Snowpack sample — Rabbit Ears Pass, Jackson County, Colorado, USA (12/17/25, 1:08 PM MST)
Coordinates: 40.387, -106.625
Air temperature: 34 °F
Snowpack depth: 46 cm
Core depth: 10 cm
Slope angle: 6°, slope face: 165°
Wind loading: medium
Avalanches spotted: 0
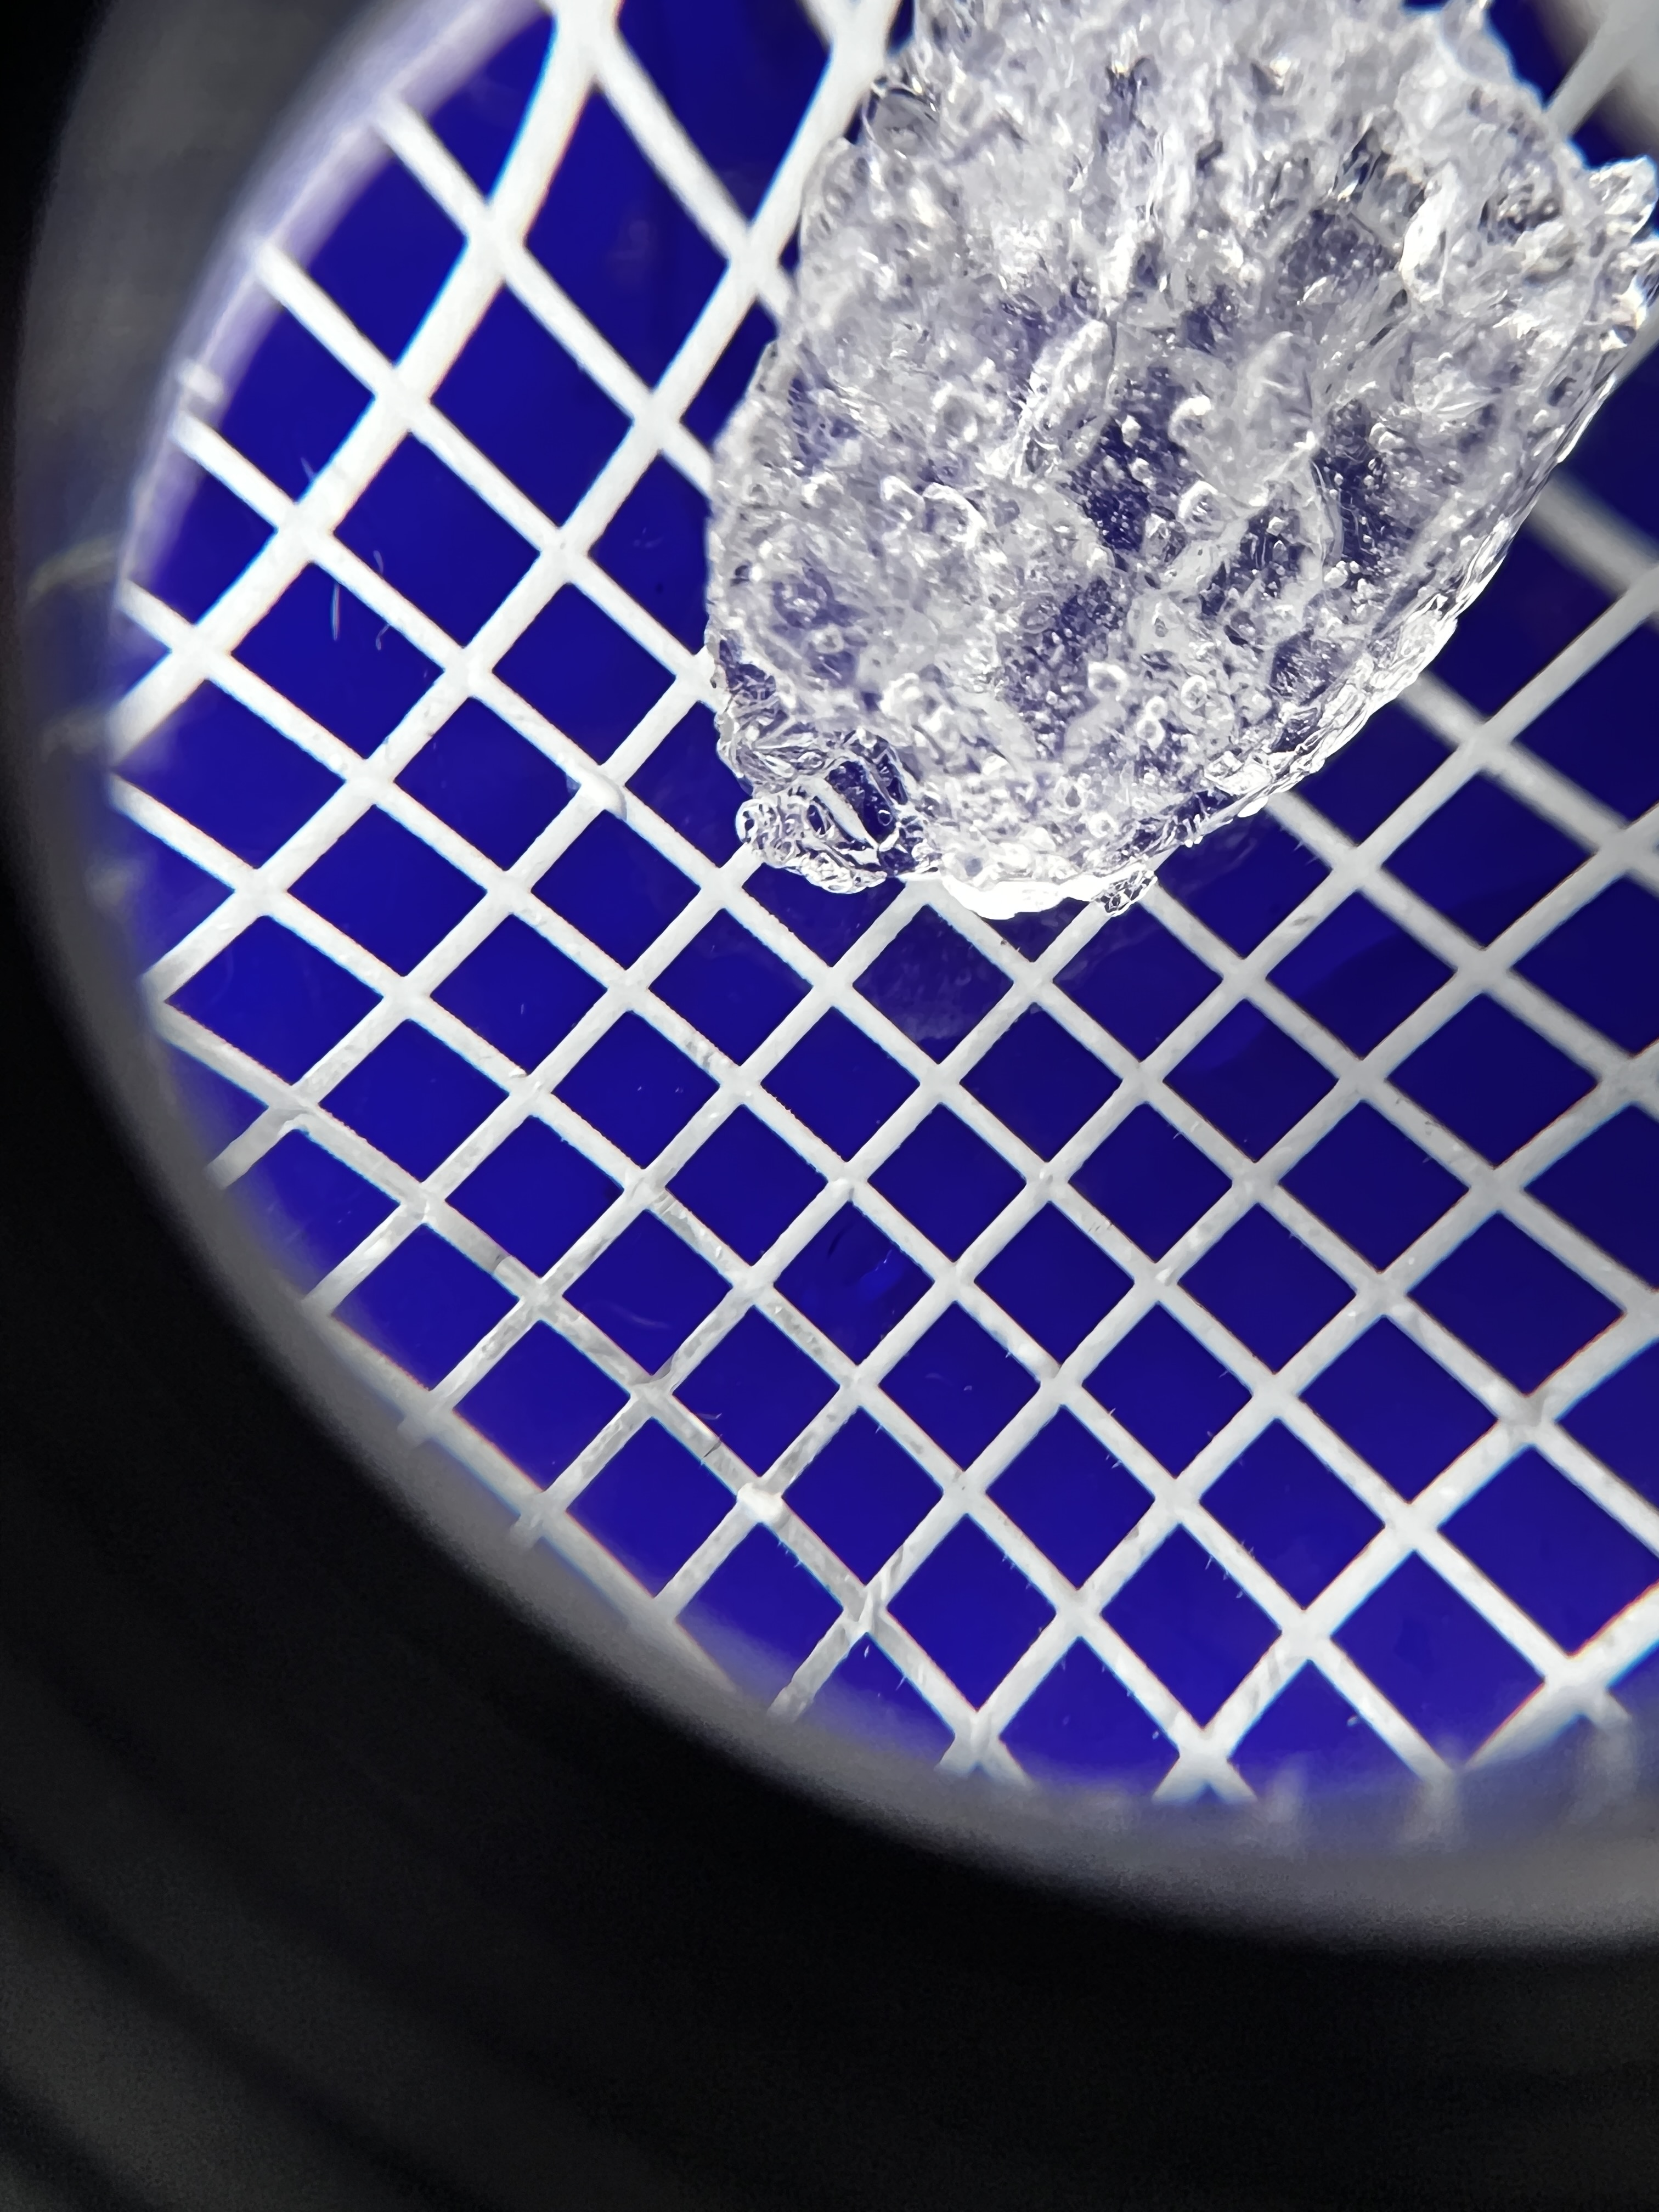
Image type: magnified_profile
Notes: No avalanches spotted nearby, although collected in a meadowy area with minimal risk on this face of the pass.